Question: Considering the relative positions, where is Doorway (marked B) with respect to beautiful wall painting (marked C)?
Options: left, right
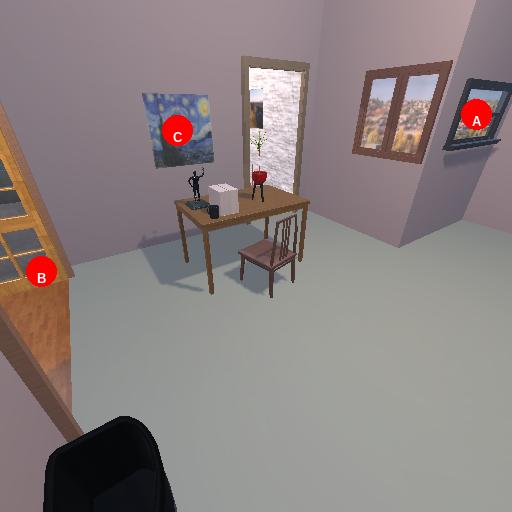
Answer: left